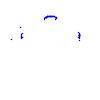
Particle: kaon